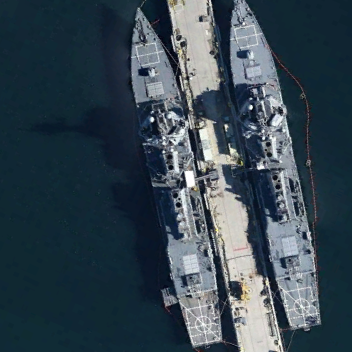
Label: destroyer